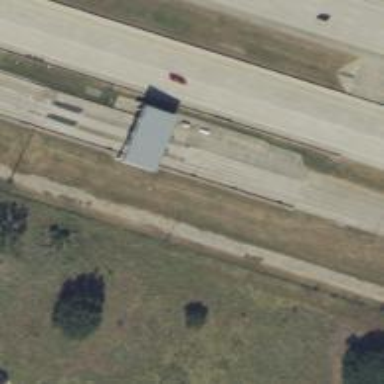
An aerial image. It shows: Toll gantry on the road.